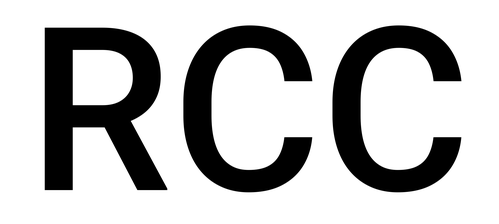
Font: Roboto_Medium